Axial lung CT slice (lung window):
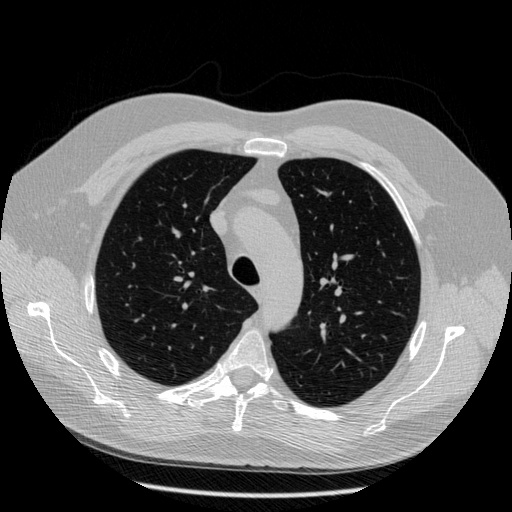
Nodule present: no